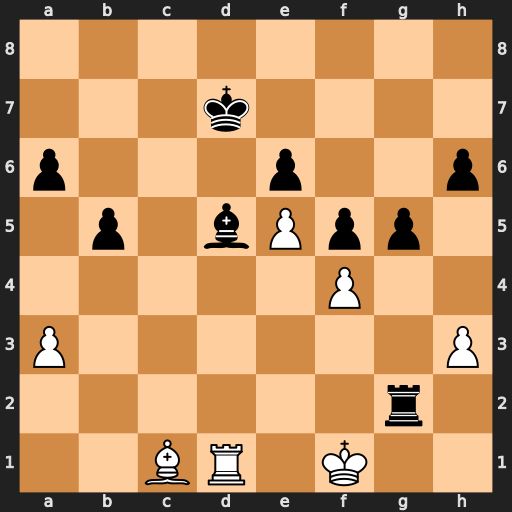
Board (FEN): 8/3k4/p3p2p/1p1bPpp1/5P2/P6P/6r1/2BR1K2
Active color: w
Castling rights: -
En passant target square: -
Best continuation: Rxd5+ exd5 Kxg2